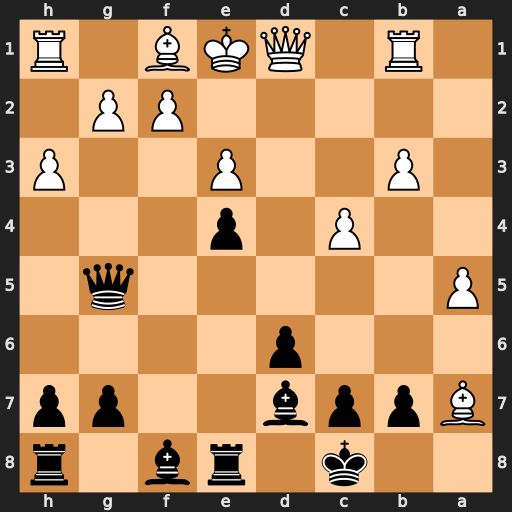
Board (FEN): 2k1rb1r/Bppb2pp/3p4/P5q1/2P1p3/1P2P2P/5PP1/1R1QKB1R
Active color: b
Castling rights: K
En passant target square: -
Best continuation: Qxa5+ b4 Qxa7 Ra1 Qb8